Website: macys
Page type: store-pickup
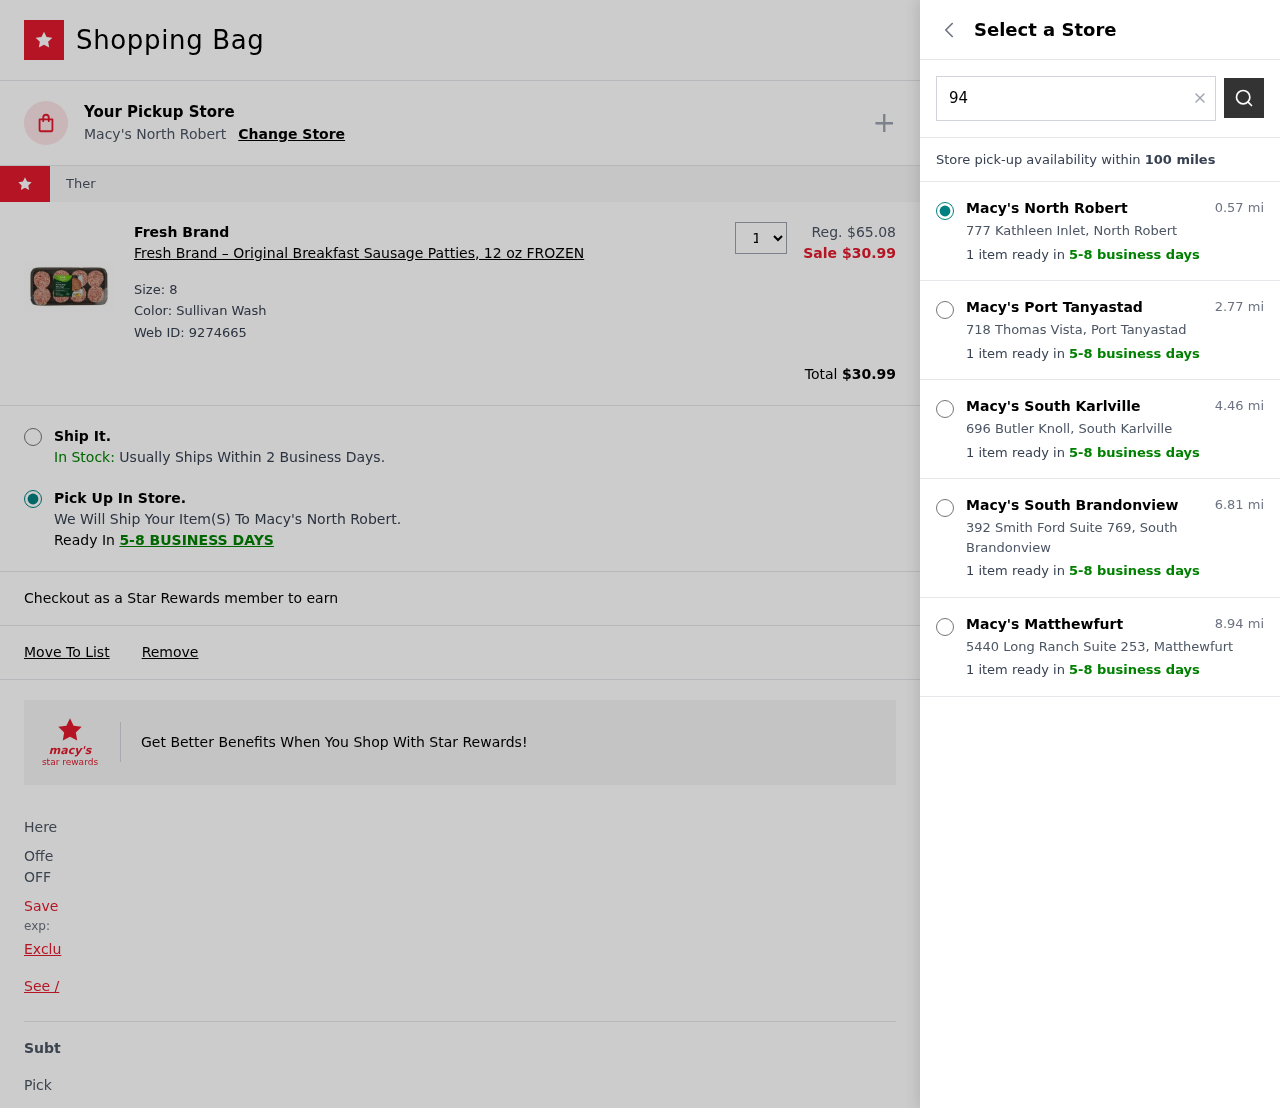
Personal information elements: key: PII_LOCATION1_CITY
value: North Robert
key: PII_LOCATION1_STREET
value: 777 Kathleen Inlet
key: PII_LOCATION2_CITY
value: Port Tanyastad
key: PII_LOCATION2_STREET
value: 718 Thomas Vista
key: PII_LOCATION3_CITY
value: South Karlville
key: PII_LOCATION3_STREET
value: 696 Butler Knoll
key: PII_LOCATION4_CITY
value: South Brandonview
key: PII_LOCATION4_STREET
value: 392 Smith Ford Suite 769
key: PII_LOCATION5_CITY
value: Matthewfurt
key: PII_LOCATION5_STREET
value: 5440 Long Ranch Suite 253
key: PII_POSTCODE
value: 94405
Product elements: key: PRODUCT1_BRAND
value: Fresh Brand
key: PRODUCT1_NAME
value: Fresh Brand – Original Breakfast Sausage Patties, 12 oz FROZEN
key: PRODUCT1_PRICE
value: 30.99
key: PRODUCT1_QUANTITY
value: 1
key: PRODUCT1_ORIGINAL_PRICE
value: $65.08
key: PRODUCT1_WEB_ID
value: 9274665
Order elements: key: ORDER_TOTAL
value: $30.99
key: ORDER_DELIVERY_DATE
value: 5-8 business days
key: ORDER_DELIVERY_DATE
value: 5-8 BUSINESS DAYS
Search elements: key: SEARCH_LOCATION
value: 94405